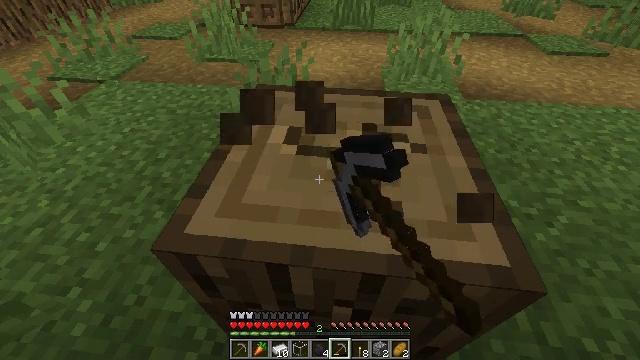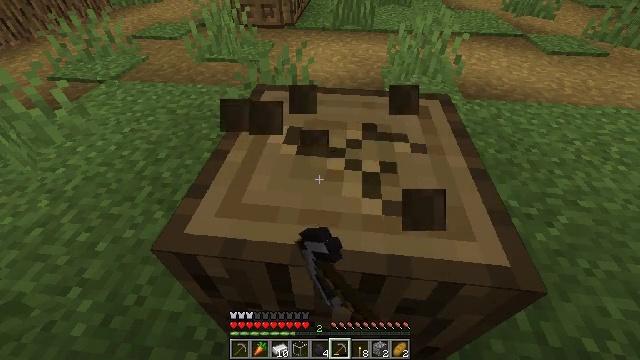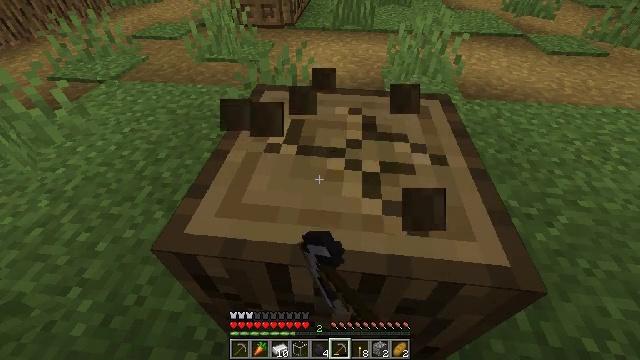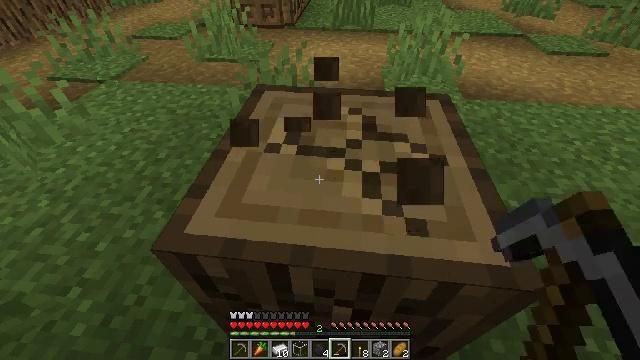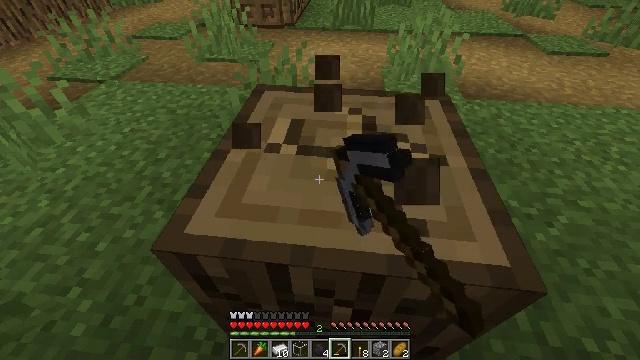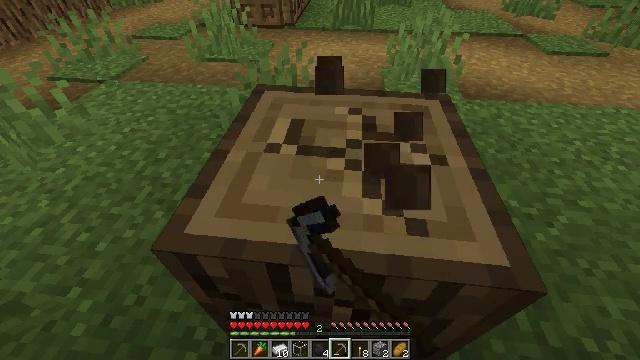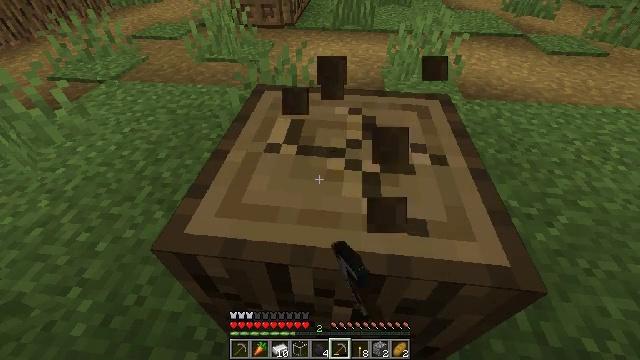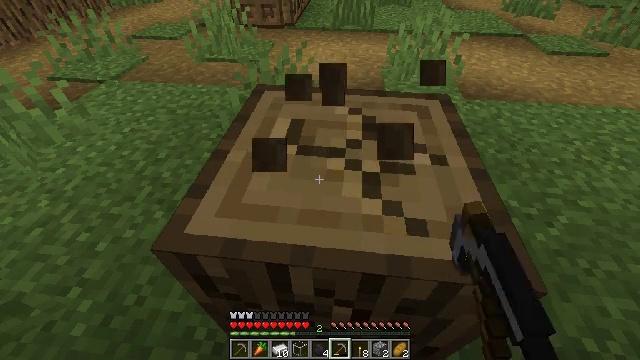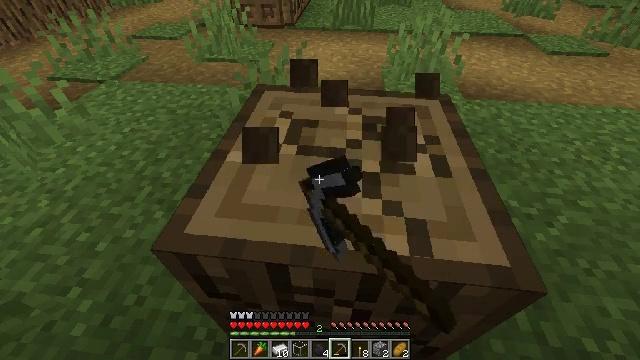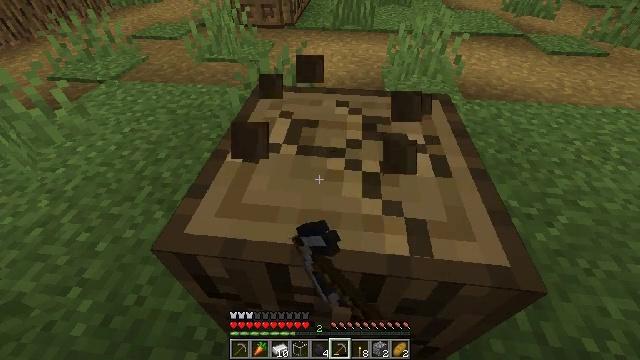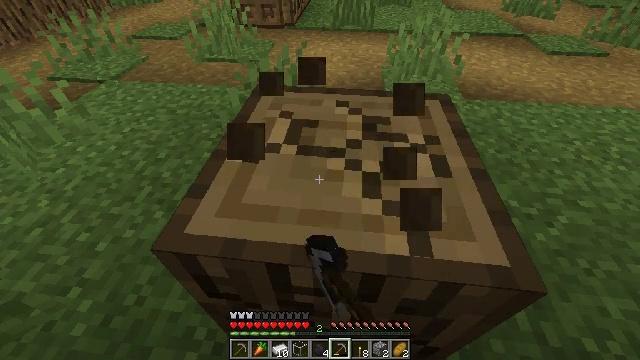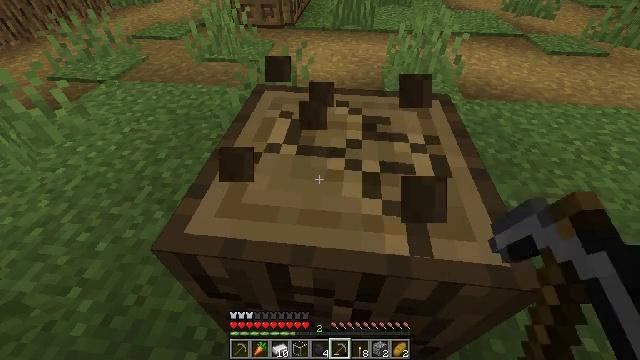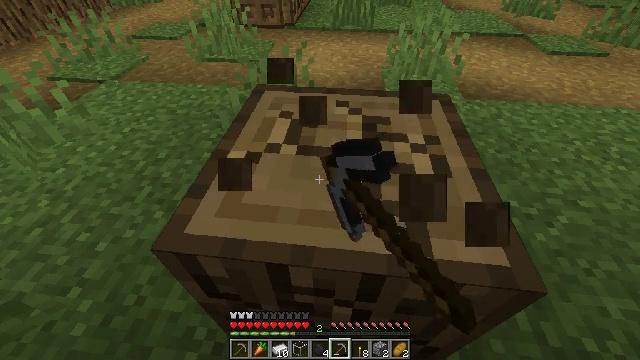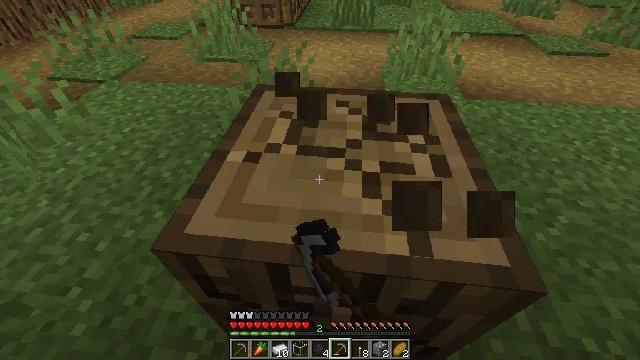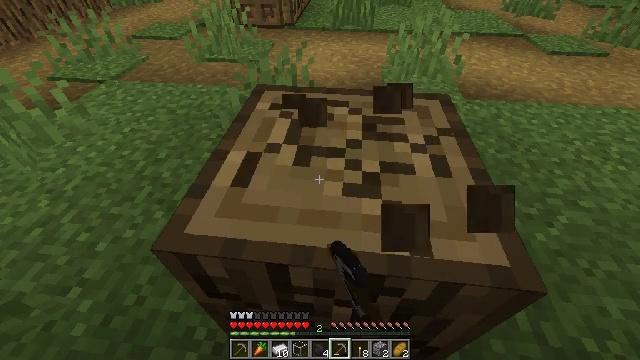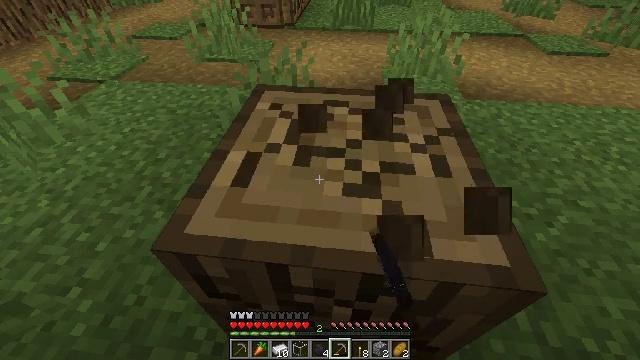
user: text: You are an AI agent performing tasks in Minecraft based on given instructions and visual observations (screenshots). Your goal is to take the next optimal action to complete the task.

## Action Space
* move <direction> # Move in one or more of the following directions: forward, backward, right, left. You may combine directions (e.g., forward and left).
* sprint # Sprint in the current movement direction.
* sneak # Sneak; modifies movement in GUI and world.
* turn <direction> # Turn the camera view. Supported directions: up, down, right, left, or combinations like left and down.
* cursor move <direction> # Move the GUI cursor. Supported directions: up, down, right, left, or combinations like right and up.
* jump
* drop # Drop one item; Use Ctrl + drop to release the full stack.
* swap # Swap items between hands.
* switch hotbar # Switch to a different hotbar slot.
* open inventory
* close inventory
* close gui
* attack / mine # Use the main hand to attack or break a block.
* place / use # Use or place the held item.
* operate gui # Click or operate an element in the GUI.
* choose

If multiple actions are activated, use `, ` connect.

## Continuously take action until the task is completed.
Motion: motion action
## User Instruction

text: Break the tree to get oak logs.
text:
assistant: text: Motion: attack / mine
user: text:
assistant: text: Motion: attack / mine
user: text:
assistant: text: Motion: attack / mine
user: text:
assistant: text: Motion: attack / mine
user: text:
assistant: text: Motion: attack / mine
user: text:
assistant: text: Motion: attack / mine
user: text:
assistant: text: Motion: attack / mine
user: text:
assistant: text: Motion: attack / mine
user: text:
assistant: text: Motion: attack / mine
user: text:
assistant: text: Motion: attack / mine
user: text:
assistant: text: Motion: attack / mine
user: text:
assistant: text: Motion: attack / mine
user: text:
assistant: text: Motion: attack / mine
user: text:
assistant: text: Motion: attack / mine
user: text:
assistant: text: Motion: attack / mine
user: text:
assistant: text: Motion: attack / mine
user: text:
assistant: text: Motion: attack / mine
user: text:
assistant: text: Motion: attack / mine
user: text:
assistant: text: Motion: attack / mine
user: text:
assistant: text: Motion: attack / mine
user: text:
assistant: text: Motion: attack / mine
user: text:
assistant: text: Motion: attack / mine
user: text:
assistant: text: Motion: attack / mine
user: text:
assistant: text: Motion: attack / mine
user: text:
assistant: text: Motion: attack / mine
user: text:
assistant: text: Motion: attack / mine
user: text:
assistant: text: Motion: attack / mine
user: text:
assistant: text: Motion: attack / mine
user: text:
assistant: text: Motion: attack / mine
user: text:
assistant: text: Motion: attack / mine